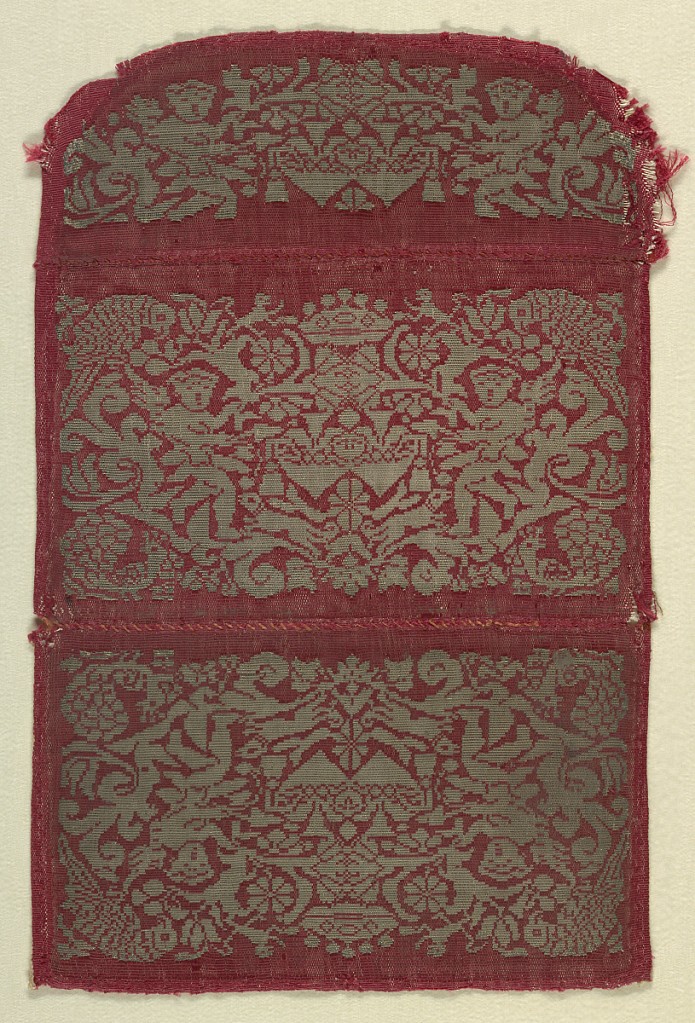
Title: Purse
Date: late 17th–early 18th century
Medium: silk, metal Technique: woven
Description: (a) Red silk with symmetrical patterning in silver. Paired hearts flanked by cupids above crown with monkeys right and left. Parrots in corners above, peacock below, dogs in foliage.
(b) Blue silk with symmetrical woven pattern in silver. A heart surmounted by a cipher flanked by falcons. Above a crown, border of stylized foliage.